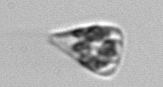
Label: Licmophora